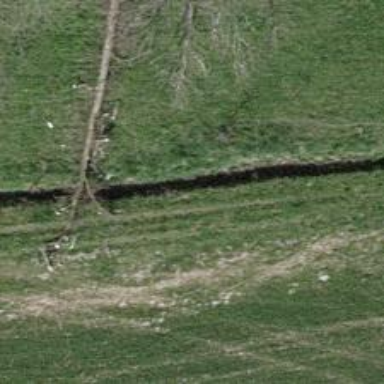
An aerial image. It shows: Ditch in the surroundings.